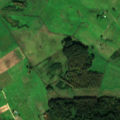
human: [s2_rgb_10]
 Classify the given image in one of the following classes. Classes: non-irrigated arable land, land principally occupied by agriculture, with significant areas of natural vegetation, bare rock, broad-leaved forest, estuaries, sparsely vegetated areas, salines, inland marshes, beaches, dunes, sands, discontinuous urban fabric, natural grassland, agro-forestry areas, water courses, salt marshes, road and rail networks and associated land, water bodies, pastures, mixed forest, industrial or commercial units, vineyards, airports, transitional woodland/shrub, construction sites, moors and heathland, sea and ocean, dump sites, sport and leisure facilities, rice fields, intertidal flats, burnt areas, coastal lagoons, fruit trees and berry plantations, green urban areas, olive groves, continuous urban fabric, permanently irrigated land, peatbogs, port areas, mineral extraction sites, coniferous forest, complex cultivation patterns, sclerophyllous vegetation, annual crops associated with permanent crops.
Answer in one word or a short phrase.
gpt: non-irrigated arable land, pastures, complex cultivation patterns, coniferous forest, mixed forest